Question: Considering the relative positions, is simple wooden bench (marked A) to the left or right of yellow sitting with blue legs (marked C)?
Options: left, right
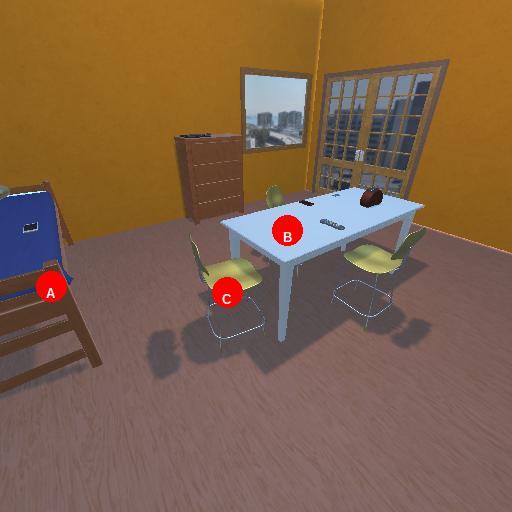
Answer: left